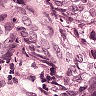
Metastatic tissue present: yes